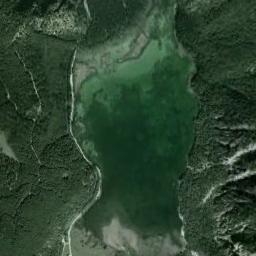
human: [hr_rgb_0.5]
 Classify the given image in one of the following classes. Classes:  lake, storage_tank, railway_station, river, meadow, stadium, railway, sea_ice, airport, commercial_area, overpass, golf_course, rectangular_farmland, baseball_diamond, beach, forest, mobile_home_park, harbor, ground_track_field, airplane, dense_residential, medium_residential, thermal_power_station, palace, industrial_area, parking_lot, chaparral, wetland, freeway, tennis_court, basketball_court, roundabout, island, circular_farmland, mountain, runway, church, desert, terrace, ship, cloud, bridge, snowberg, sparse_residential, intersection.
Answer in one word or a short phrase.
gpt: lake